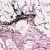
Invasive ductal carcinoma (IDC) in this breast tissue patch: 0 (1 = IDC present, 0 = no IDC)